Question: I am building a site off of <URL>, and am trying to customize how the section menu accordion functions. I want the selected/active item to be reflect what page is currently displayed. Currently, as you can see by the code, it selects the first item by default:
'''
SectionMenu : function(){
$("#section-menu")
.accordion({
"header": "a.menuitem"
})
.bind("accordionchangestart", function(e, data) {
data.newHeader.next().andSelf().addClass("current");
data.oldHeader.next().andSelf().removeClass("current");
})
.find("a.menuitem:first").addClass("current")
.next().addClass("current");
},
'''
So far I have been able to specify the item to be selected with this on the page:
'''
<script>
$("#section-menu")
.accordion({
"header": "a.menuitem",
"collapsible": true,
"active":4
});
</script>
'''
The issue at hand now is that the first item still remains highlighted as current. I have attached an image to better illustrate what I am describing:

Where should I go from here to square this away?
Thanks!
I commented the last two lines of the 'SectionMenu' block, and that solved the issue of the first item always being selected as current. Now I just need to be able to do '.addClass("current")' to the appropriate item and this should work.
# Solution
As in my last edit, I removed the last two lines in the 'SectionMenu' block, and added the following code to the '<script>' portion of each page:
'''
<script type="text/javascript">
$("#section-menu")
.find("[href^='<HREF>']:first").addClass("current")
.next().addClass("current");
</script>
'''
Where '<HREF>' is the page name. This properly selects and applies the CSS to the appropriate node.
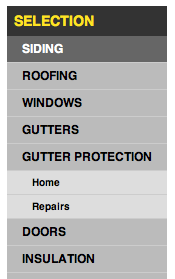
Answer: You can set 'navigation' option 'true' for href-based state-saving. <URL>.
'''
$("#section-menu")
.accordion({
"header": "a.menuitem",
"collapsible": true,
"navigation": true
});
'''